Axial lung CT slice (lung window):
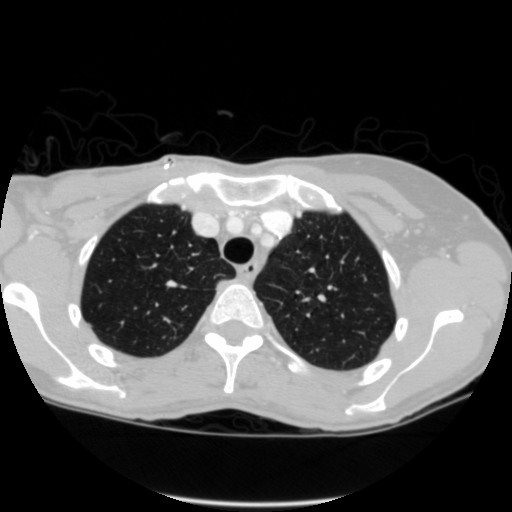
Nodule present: no